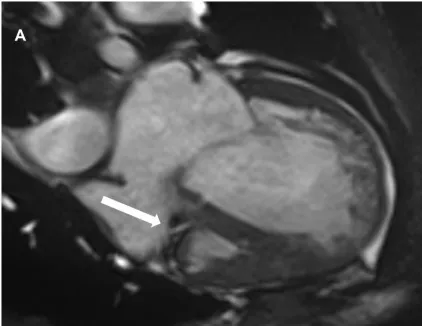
Cardiac magnetic resonance imaging. A) Four-chamber view with visualization of the atretric tricuspid valve (arrow) and the residual right ventricle.
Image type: radiology (mri)